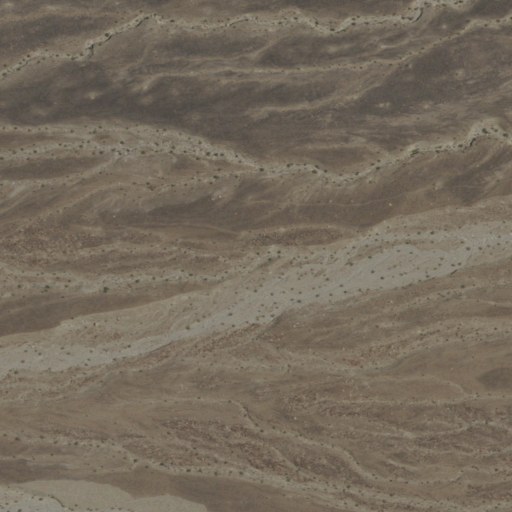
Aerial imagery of valley in California named Johnson Canyon containing shrub and grassland